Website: bh-photo
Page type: billing-address
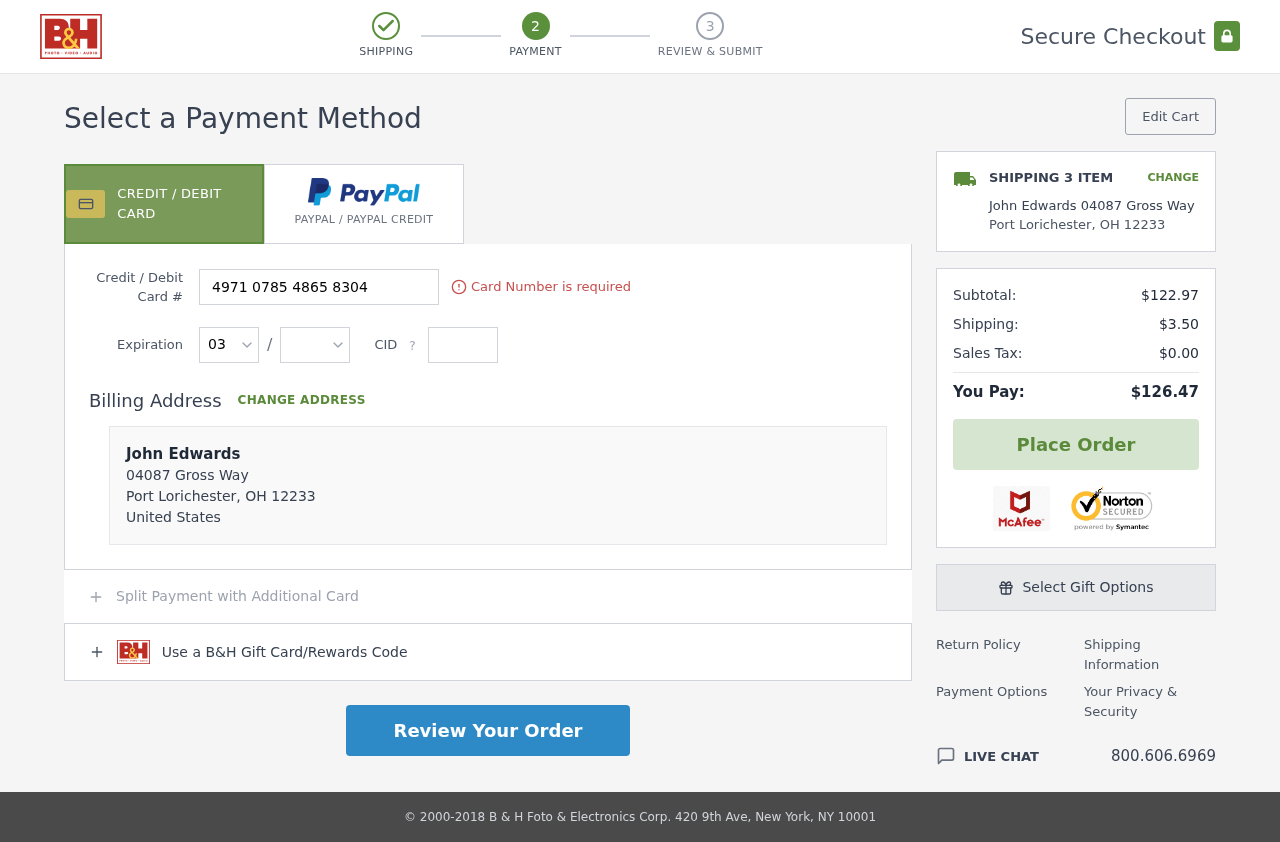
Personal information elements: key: PII_CARD_CVV
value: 640
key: PII_CARD_EXPIRY_MONTH
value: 03
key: PII_CARD_EXPIRY_YEAR
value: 26
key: PII_CARD_NUMBER
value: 4971 0785 4865 8304
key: PII_CITY
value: Port Lorichester
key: PII_COUNTRY
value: United States
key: PII_FULLNAME
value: John Edwards
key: PII_FULLNAME2
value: John Edwards
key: PII_POSTCODE
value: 12233
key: PII_STATE_ABBR
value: OH
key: PII_STREET
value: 04087 Gross Way
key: PII_POSTCODE_FULL
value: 12233
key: PII_POSTCODE_NUMERIC
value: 12233
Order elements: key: ORDER_NUM_ITEMS
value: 3
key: ORDER_SUBTOTAL
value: $122.97
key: ORDER_SHIPPING_COST
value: $3.50
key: ORDER_TAX
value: $0.00
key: ORDER_TOTAL
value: $126.47